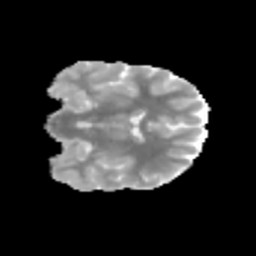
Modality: MD
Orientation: coronal
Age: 12
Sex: female
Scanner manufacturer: siemens
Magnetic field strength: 3 T
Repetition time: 3.8 s
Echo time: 0.07 s